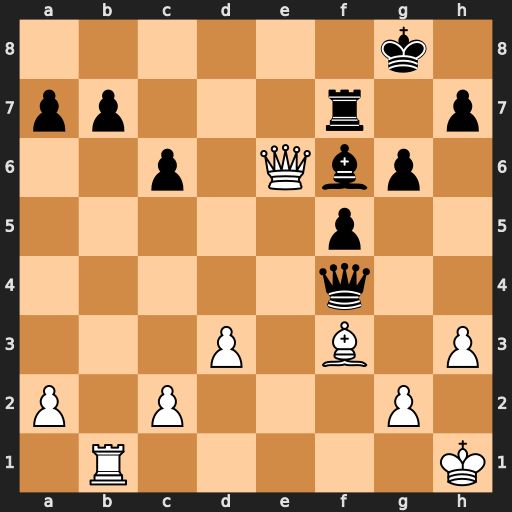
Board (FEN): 6k1/pp3r1p/2p1Qbp1/5p2/5q2/3P1B1P/P1P3P1/1R5K
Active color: w
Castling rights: -
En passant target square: -
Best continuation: Rxb7 Qc1+ Kh2 Be5+ g3